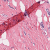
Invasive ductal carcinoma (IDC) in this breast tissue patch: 0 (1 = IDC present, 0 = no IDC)